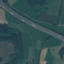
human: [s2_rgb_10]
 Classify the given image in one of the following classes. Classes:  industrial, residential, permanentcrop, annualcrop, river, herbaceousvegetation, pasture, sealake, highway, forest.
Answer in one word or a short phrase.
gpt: Highway